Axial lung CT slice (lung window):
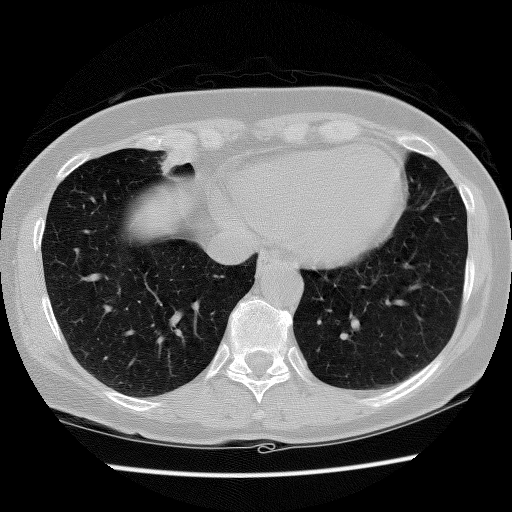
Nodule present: no